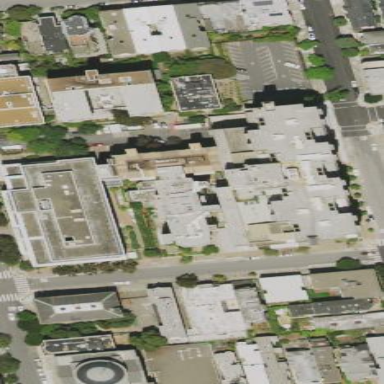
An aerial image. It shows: Hospital building.